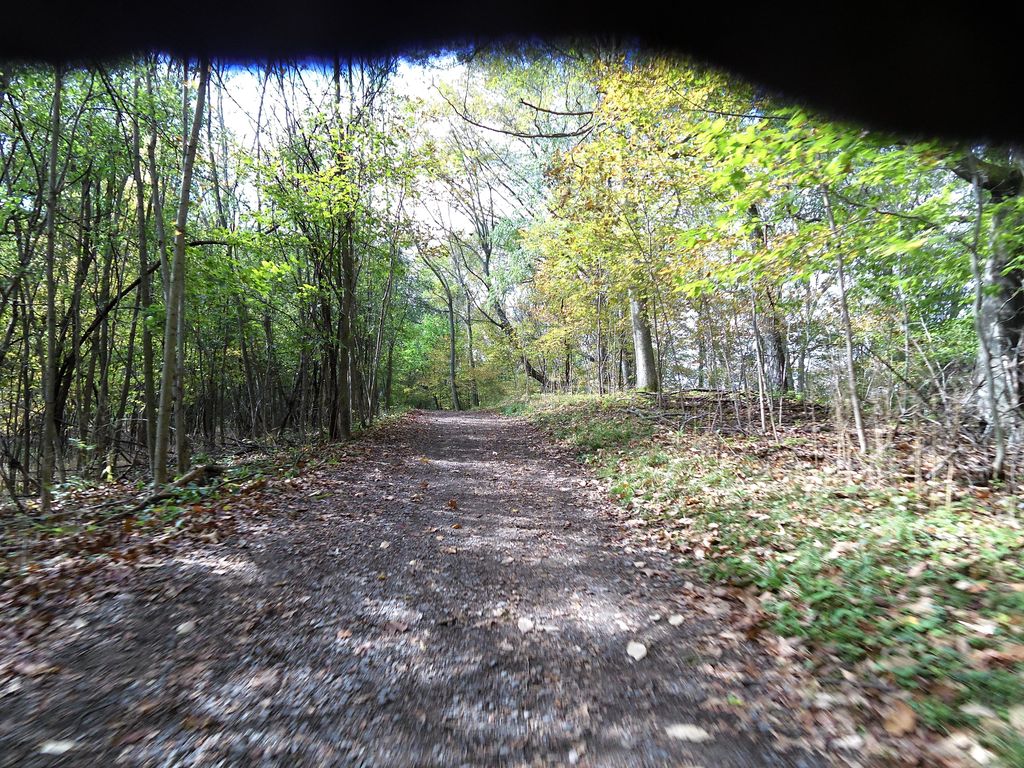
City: hamilton